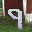
Label: 9